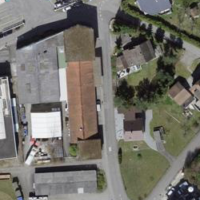
EUNIS habitat code: 54
Species observed at this site:
Prunus spinosa